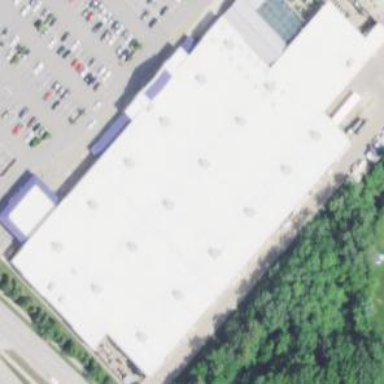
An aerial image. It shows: Retail building.